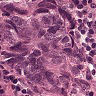
Metastatic tissue present: yes